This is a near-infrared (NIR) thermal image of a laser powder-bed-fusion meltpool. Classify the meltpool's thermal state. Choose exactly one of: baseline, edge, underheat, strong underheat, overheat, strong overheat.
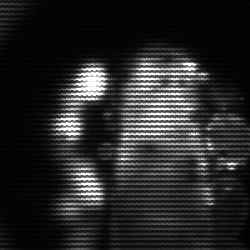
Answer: strong underheat